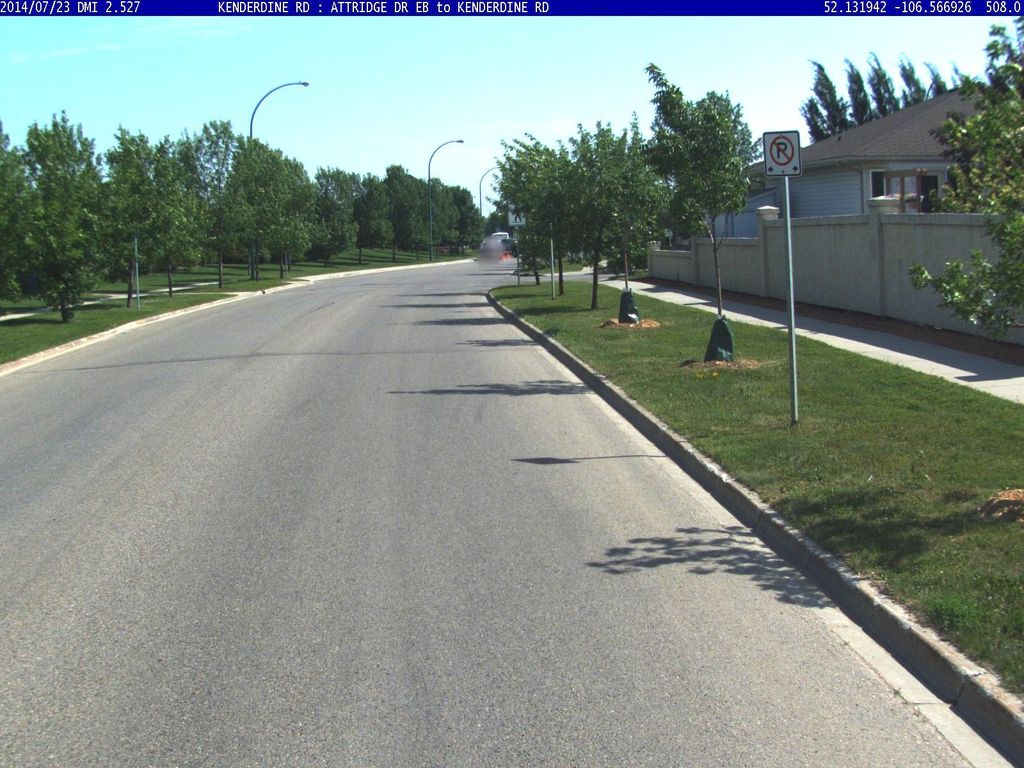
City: saskatoon